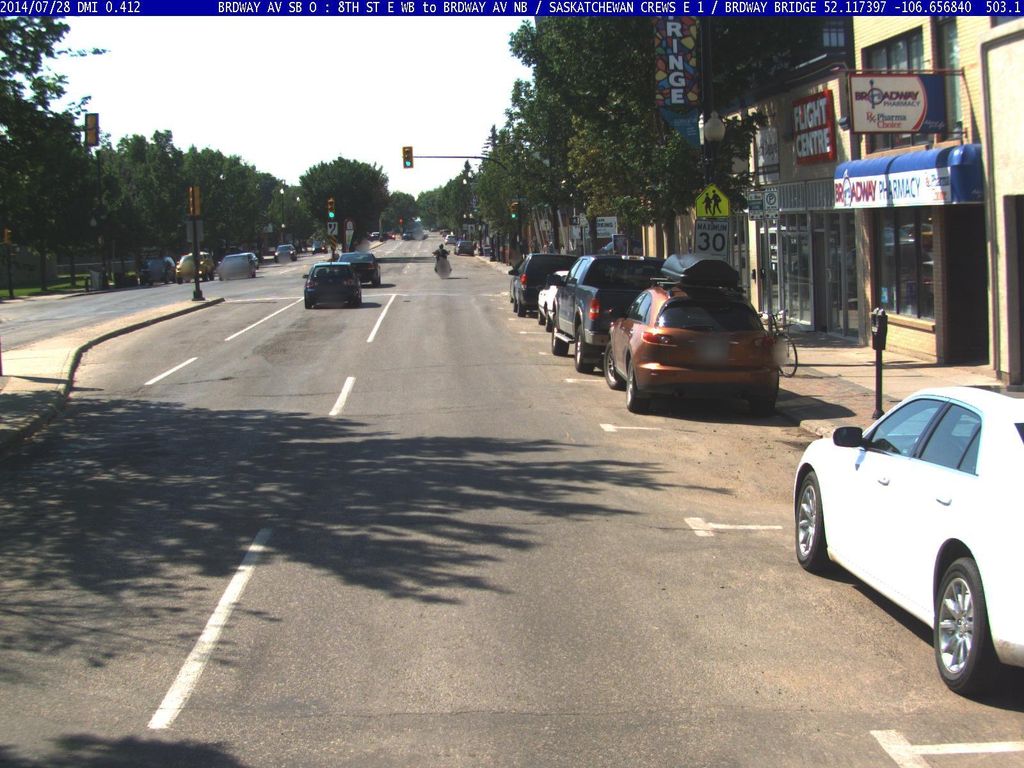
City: saskatoon